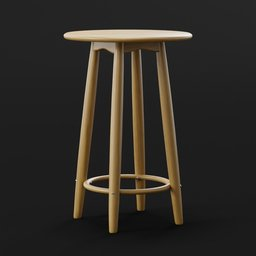
Label: furniture